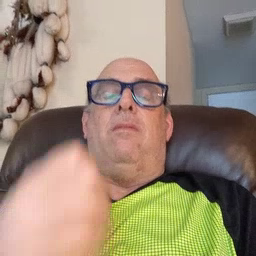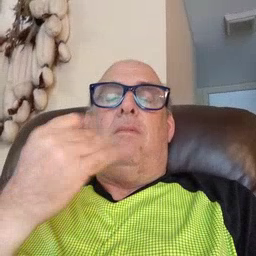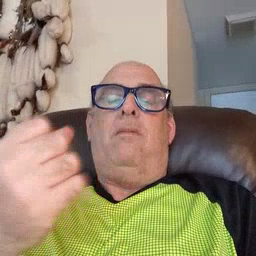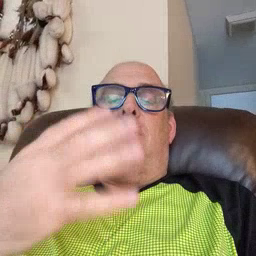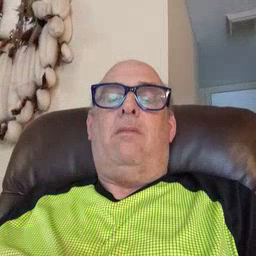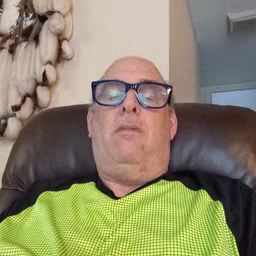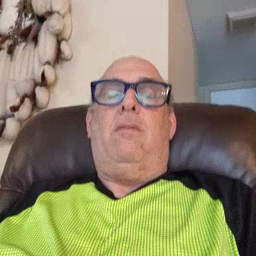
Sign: many